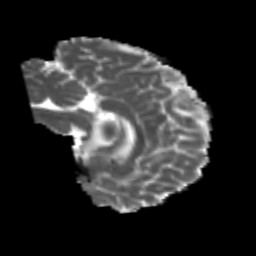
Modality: MD
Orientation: sagittal
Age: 23
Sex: male
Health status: healthy